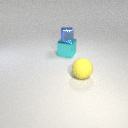
large cyan metal cube to the left of large yellow rubber sphere